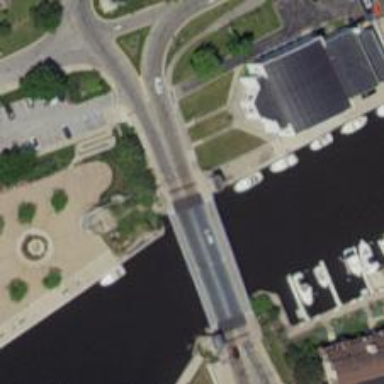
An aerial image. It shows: Tertiary road crossing bascule movable bridge.